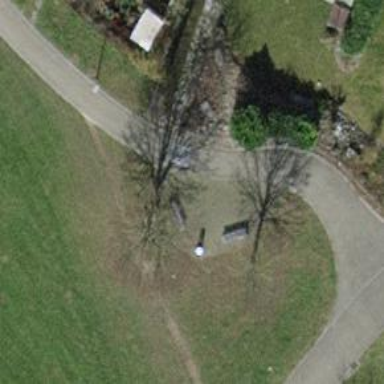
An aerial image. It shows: Bench for seating.